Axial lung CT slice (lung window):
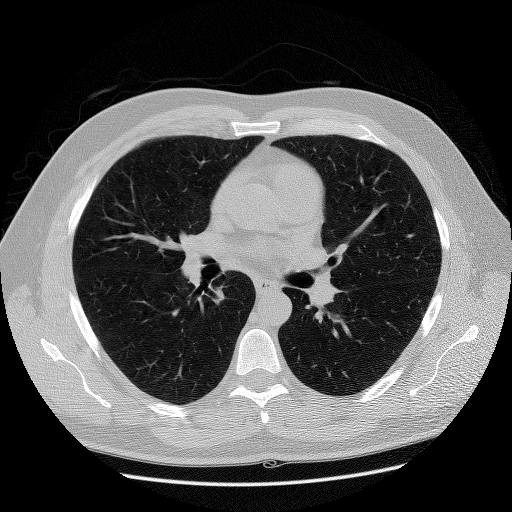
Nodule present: no